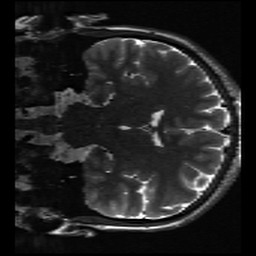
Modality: inplaneT2
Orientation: coronal